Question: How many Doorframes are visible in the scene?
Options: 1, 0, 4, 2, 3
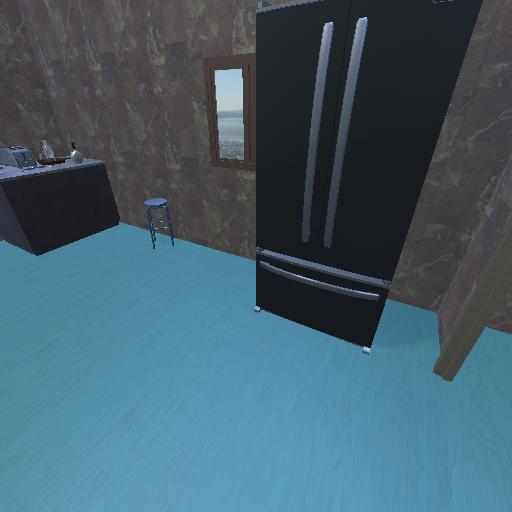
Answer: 1